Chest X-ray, AP view. Patient: 67 years old, sex M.
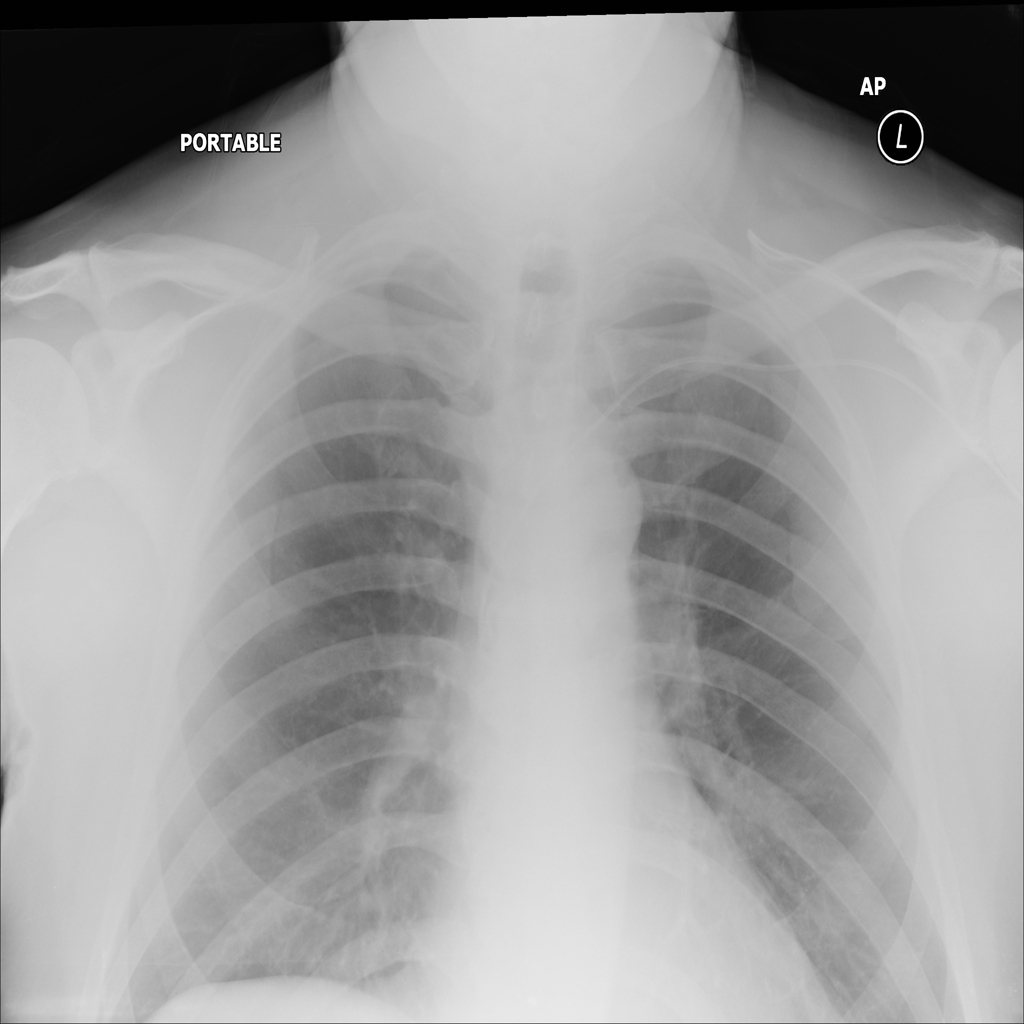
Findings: No Finding